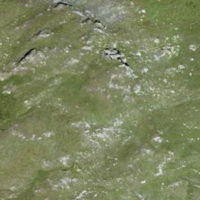
EUNIS habitat code: 26
Species observed at this site:
Bartsia alpina